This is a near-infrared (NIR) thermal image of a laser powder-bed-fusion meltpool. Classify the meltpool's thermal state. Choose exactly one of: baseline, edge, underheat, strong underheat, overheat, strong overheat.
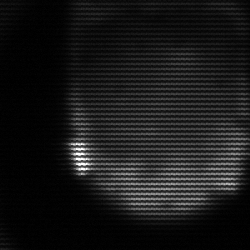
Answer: edge